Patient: sex F, age 66
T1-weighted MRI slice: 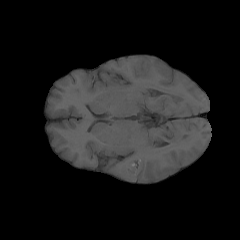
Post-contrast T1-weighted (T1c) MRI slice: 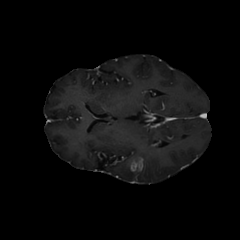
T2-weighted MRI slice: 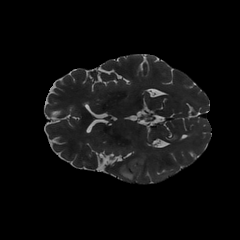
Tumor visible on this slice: yes
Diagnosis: Glioblastoma, IDH-wildtype
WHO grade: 4